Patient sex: M
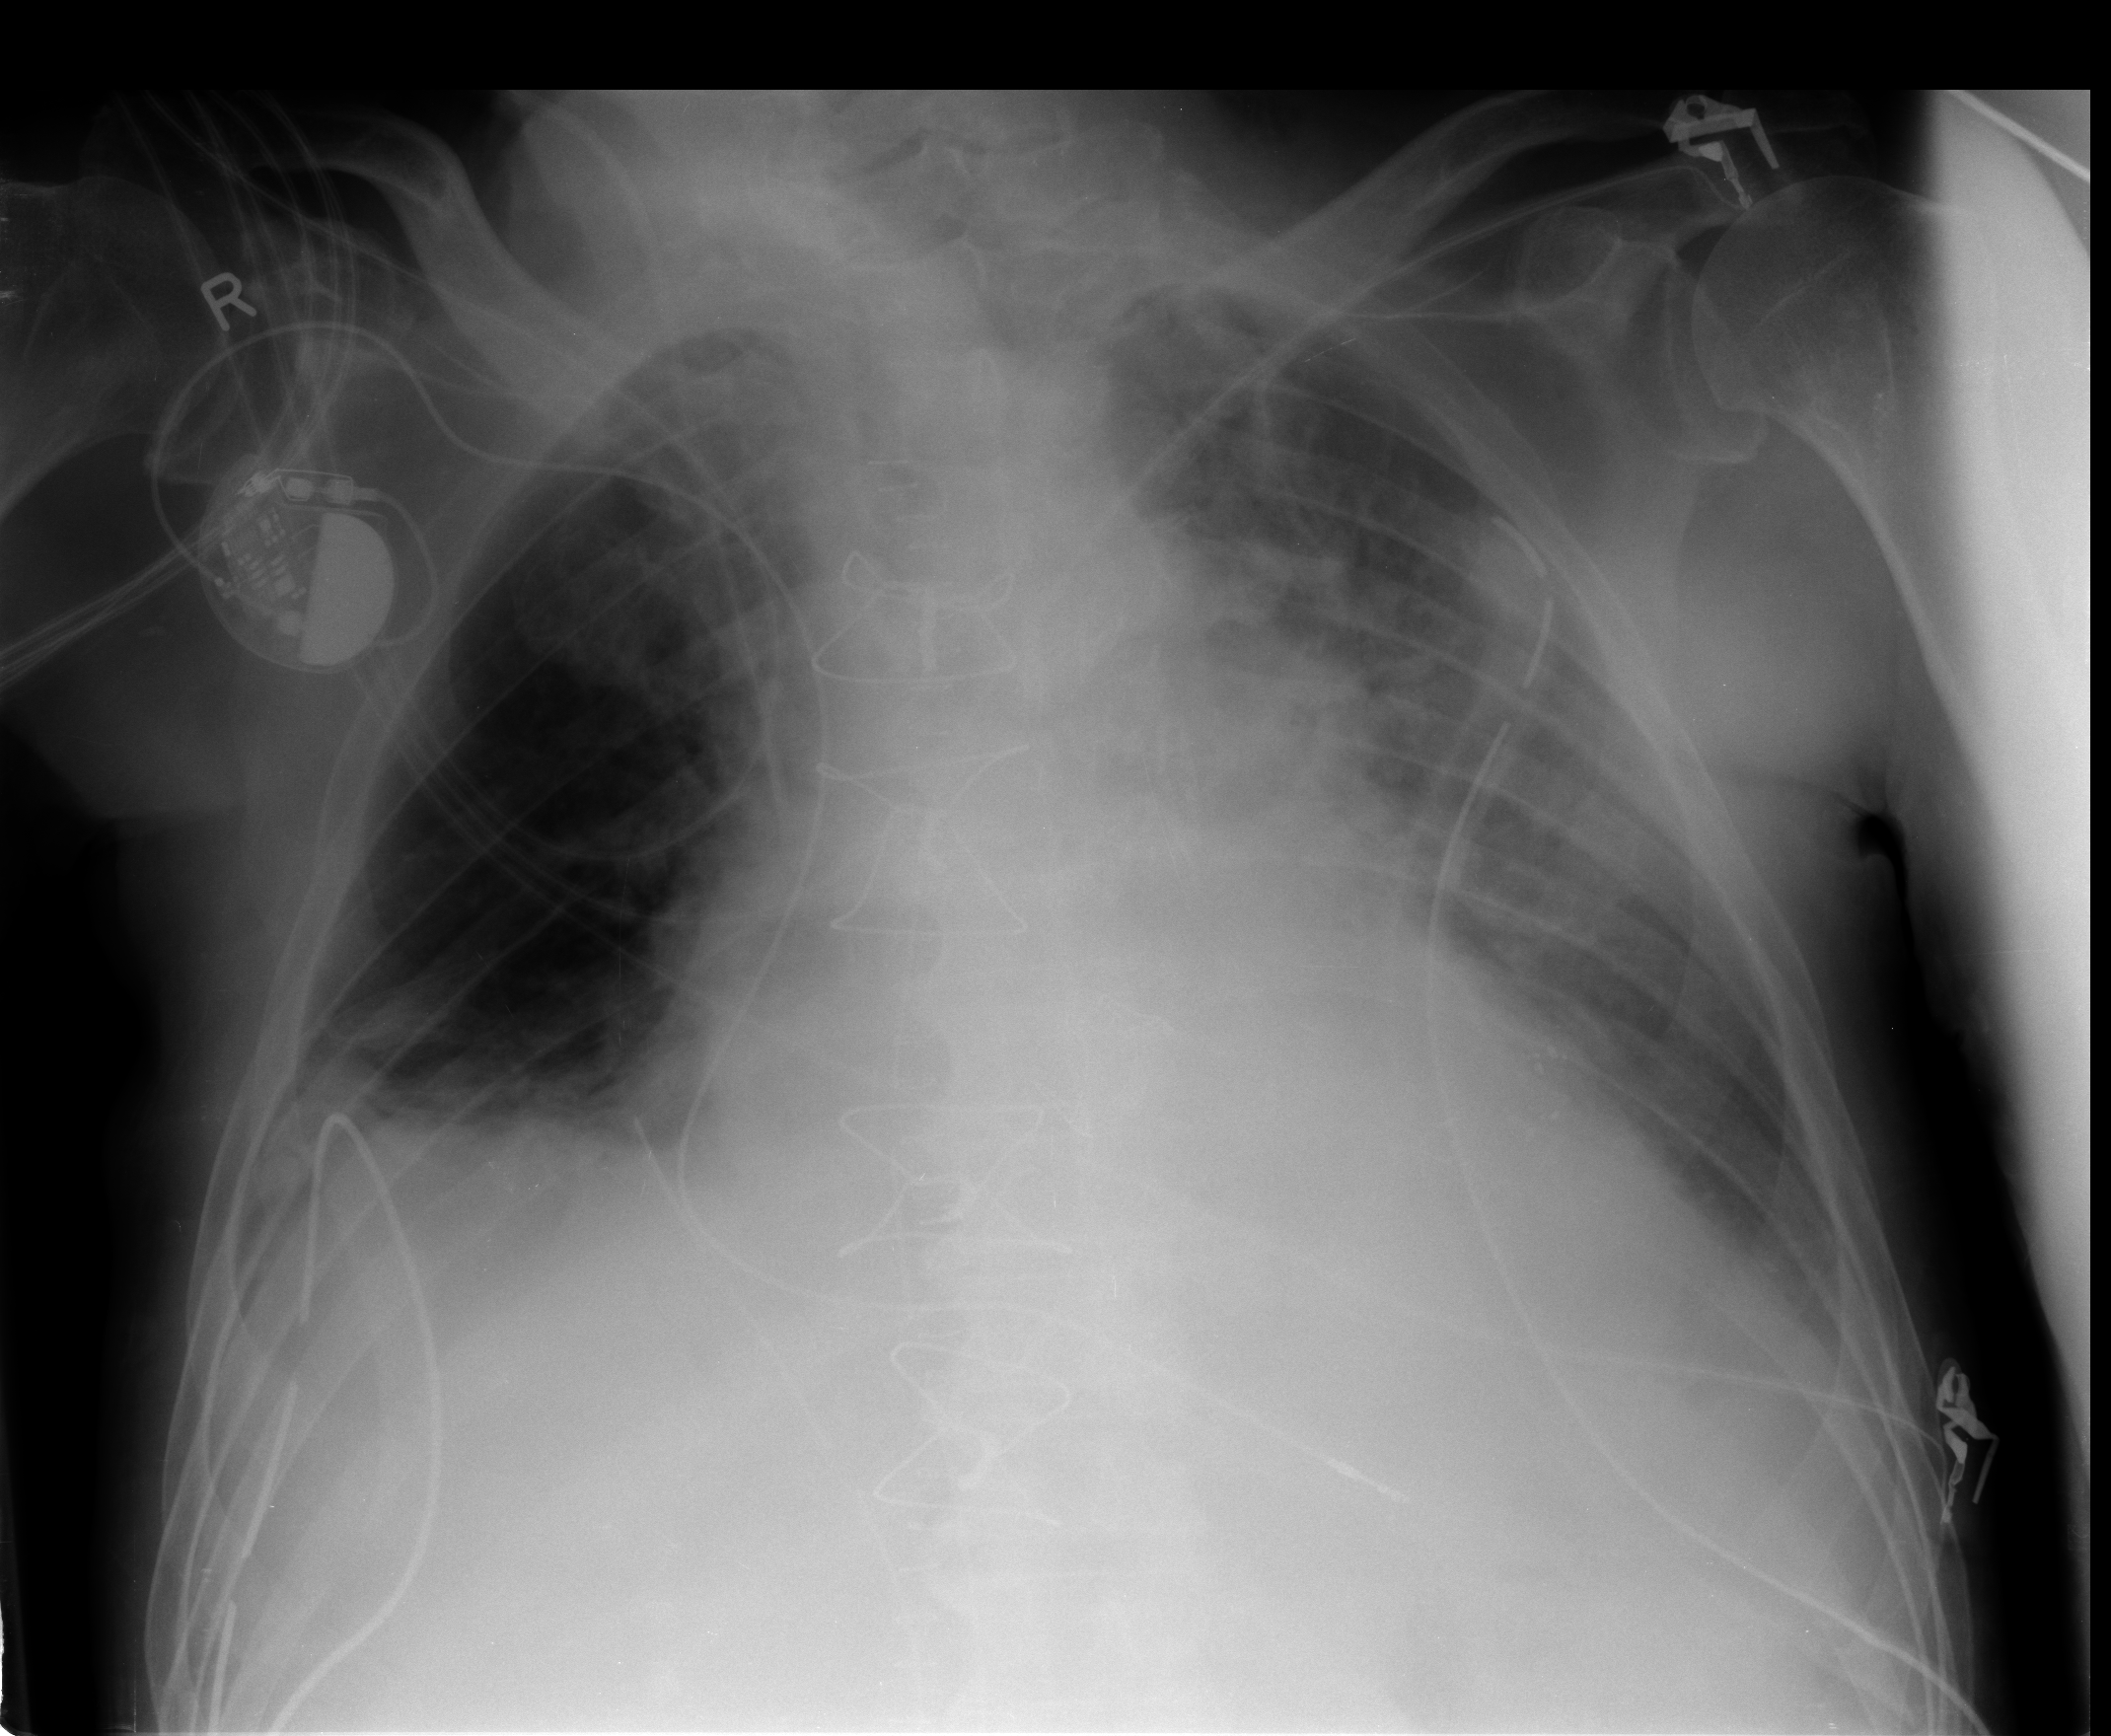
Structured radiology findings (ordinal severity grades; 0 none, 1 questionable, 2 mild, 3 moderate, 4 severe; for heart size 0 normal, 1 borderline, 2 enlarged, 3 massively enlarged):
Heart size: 2
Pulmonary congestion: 2
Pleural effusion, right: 1
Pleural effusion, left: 1
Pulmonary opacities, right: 0
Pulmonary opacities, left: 1
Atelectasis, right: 2
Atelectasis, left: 2